Interaction volume radius: 5 \u00c5
Interaction volume height: 15 \u00c5
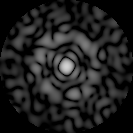
Disorder parameter: 0.8651